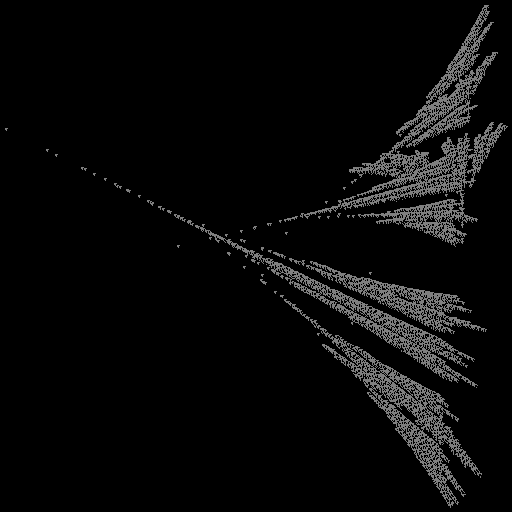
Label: ginkgo